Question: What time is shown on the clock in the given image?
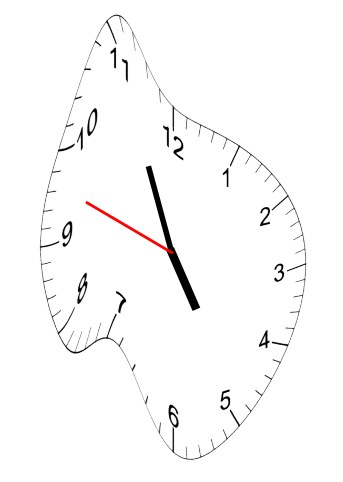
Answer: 04:55:48